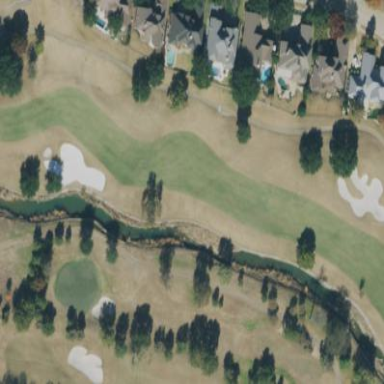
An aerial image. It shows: Scenic golf fairway.